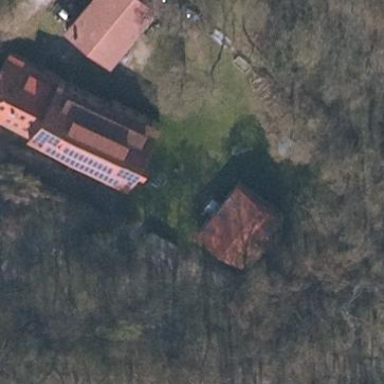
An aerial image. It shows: Guest house building designed for tourism.